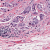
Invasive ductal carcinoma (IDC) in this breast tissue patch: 1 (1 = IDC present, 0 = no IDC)